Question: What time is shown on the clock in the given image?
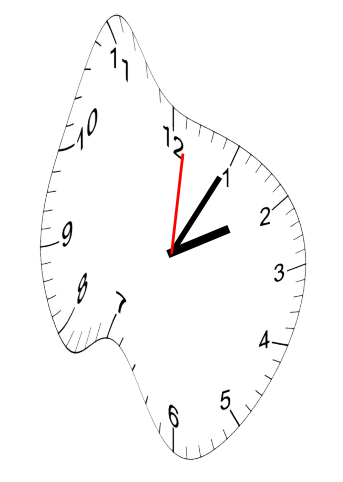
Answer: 02:05:01